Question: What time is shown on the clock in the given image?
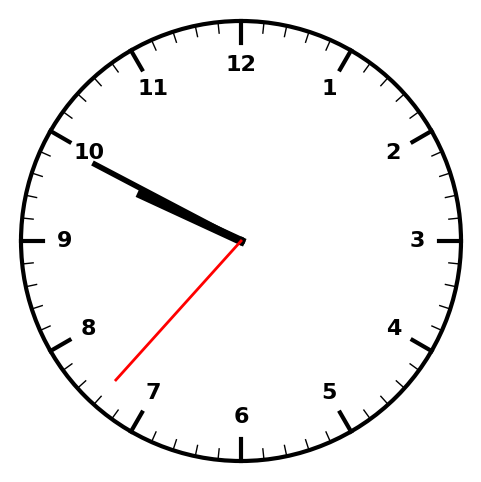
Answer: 09:49:37